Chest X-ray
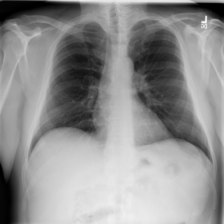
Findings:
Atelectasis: negative
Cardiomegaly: negative
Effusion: negative
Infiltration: negative
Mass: negative
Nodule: negative
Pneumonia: negative
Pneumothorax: negative
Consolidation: negative
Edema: negative
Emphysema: negative
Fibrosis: negative
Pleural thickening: negative
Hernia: negative